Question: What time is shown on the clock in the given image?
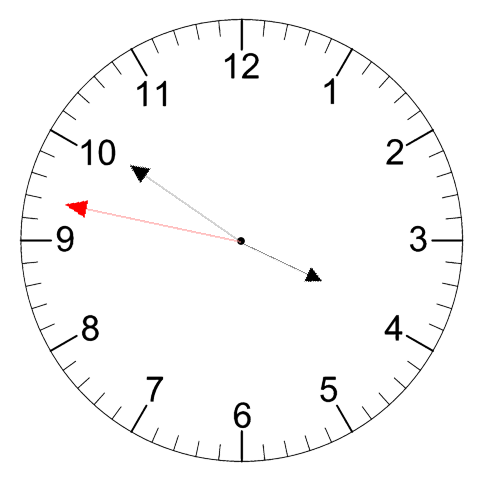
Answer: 03:50:47